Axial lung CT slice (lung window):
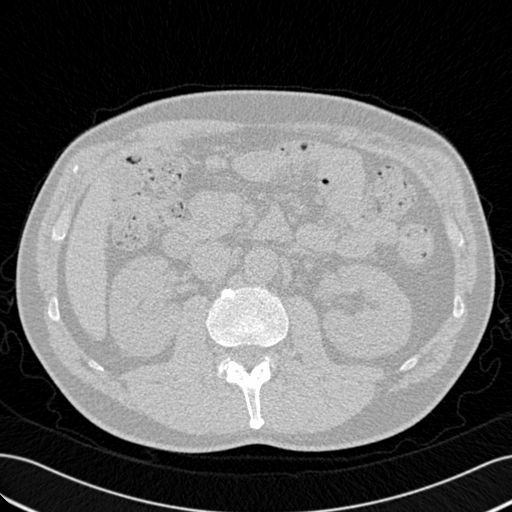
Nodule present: no